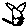
Label: cat